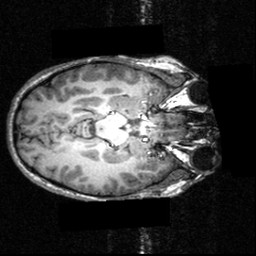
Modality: T1w
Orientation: axial
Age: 16
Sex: female
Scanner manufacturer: siemens
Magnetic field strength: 3.951 T
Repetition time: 1.5 s
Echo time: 0.00335 s